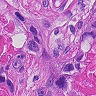
Metastatic tissue present: yes